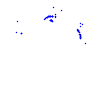
Particle: pion